Question: I was using using Xcode 4.5 to create an iPad application yesterday and completed it. But today when I took that same Xcode project and tried to run it on an older machine running Xcode 4.2, it is giving me an error about IBNSLayoutConstraint. Which i guess was due to the new features that were included in the new Xcode 4.5. So I was thinking is there a way to open project from new Xcode in the older version without having to install a new Xcode and OSX.

I am not sure if this question is asked here yet or not, but i tried to find a solution but no luck in that either.
PS. I already know that the best solution is to not opent those projects in older version but that is not what i am looking for.
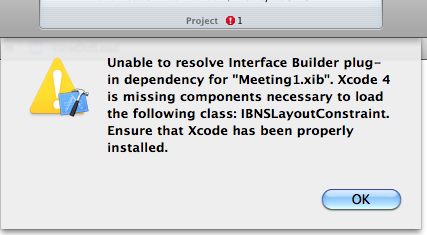
Answer: There is an option in the inspector window when you select the xib file that will not use the constrains under "Show file the inspector" in the inspector called "Use autolayout".
Here is a screen shot of it.